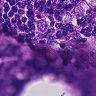
Metastatic tissue present: yes